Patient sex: M
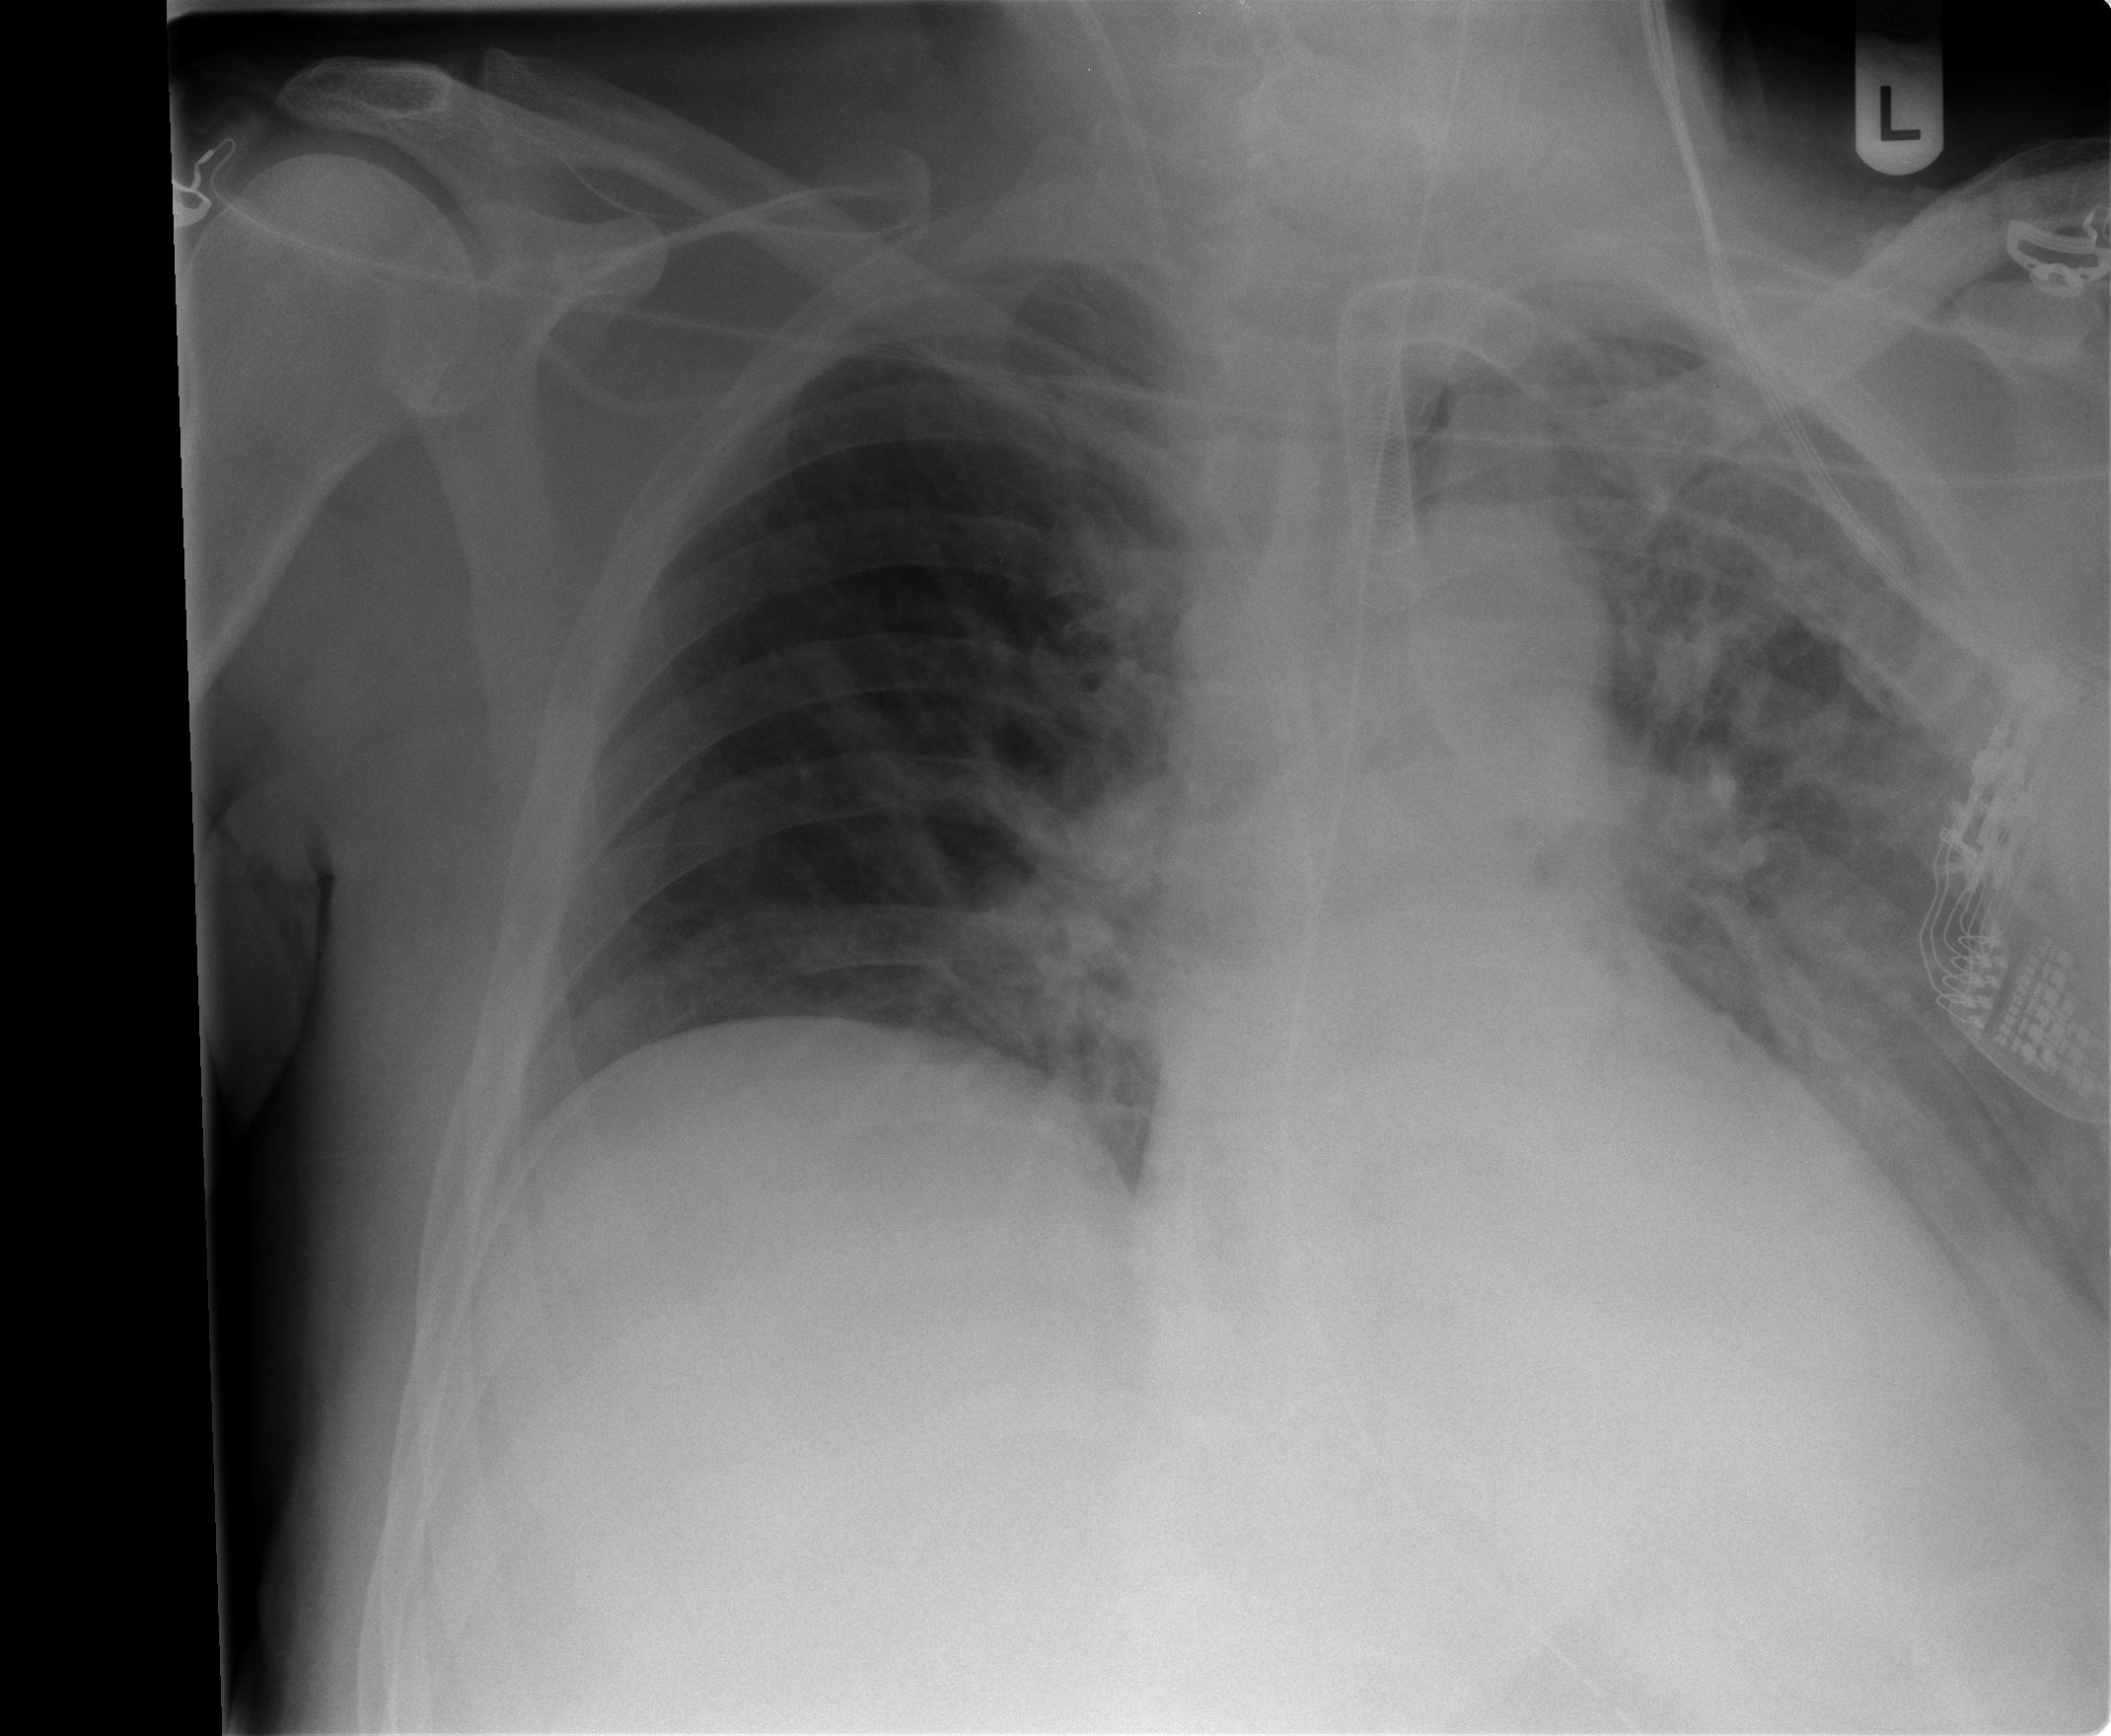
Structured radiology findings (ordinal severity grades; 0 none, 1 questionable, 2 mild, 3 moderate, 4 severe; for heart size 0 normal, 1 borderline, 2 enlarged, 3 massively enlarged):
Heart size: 0
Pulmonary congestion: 1
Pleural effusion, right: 0
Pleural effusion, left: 2
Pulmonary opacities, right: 0
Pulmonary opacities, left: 2
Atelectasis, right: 2
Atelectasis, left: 2